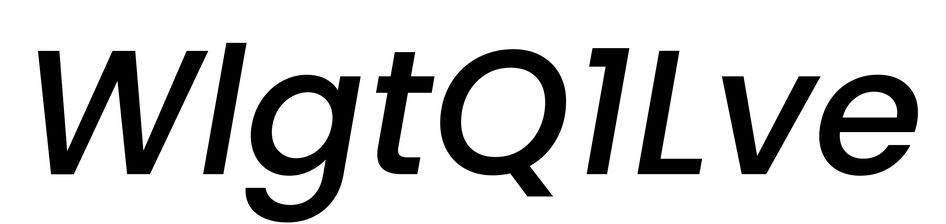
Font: Poppins-MediumItalic